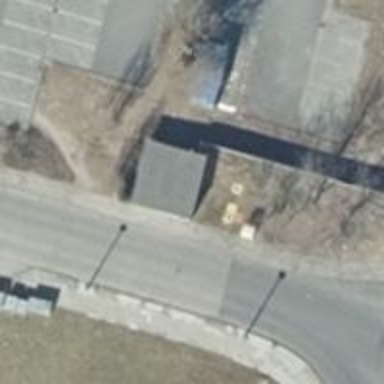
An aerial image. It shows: Power substation.